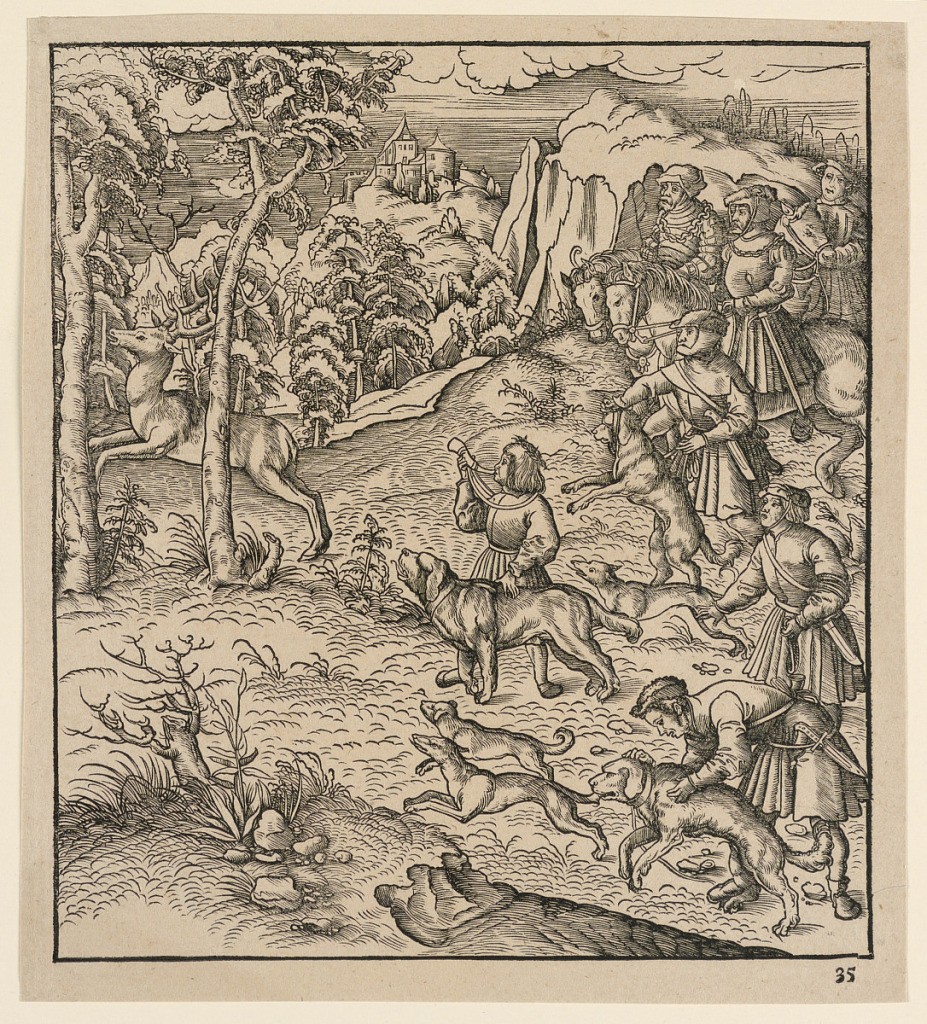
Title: A Stag Hunt, from "Der Weisskunig"
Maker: Leonhard Beck, German, ca. 1480-1542
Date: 1775
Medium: Woodcut on laid paper
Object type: Print
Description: Huntsmen, on horseback, accompanied by rtheir servants and hunting dogs, follow a stag running to the left. Hills and trees in the background, and a distant castle. "No. 35," in margin, lower right. Possibly an illustration for Maximilian I's "Der Weisskunig" (written 1505-16; published ca. 1775). Illustrations created by Hans Burgkmair and Leonhard Beck between 1514-16.